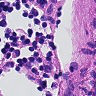
Metastatic tissue present: no